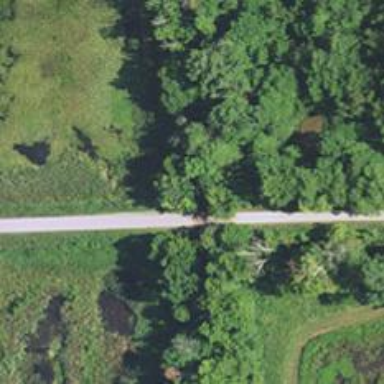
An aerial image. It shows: Unclassified road with bridge.